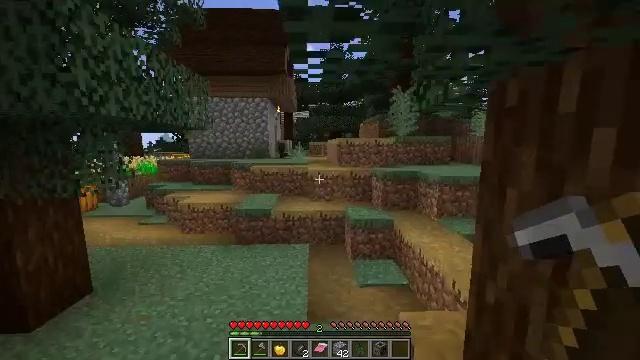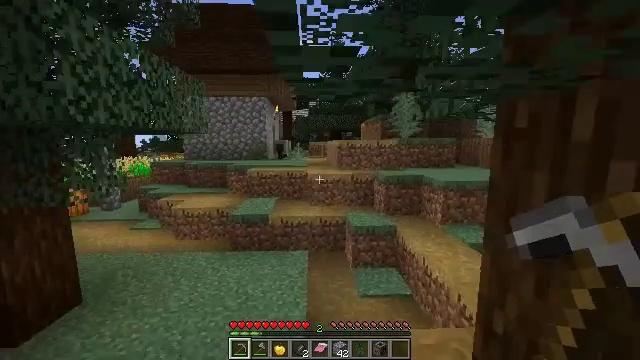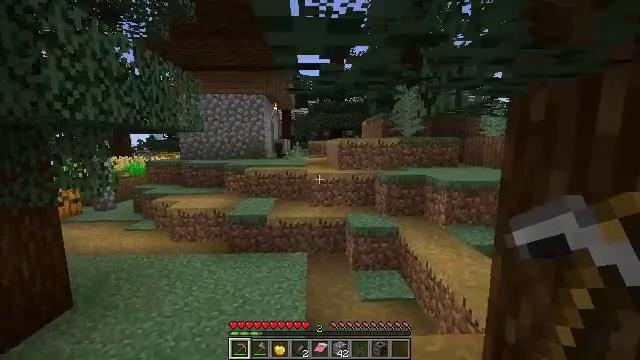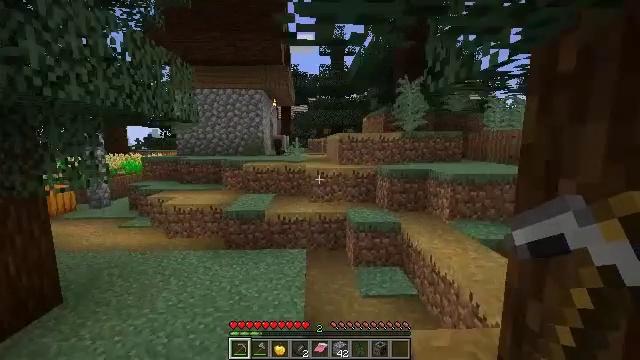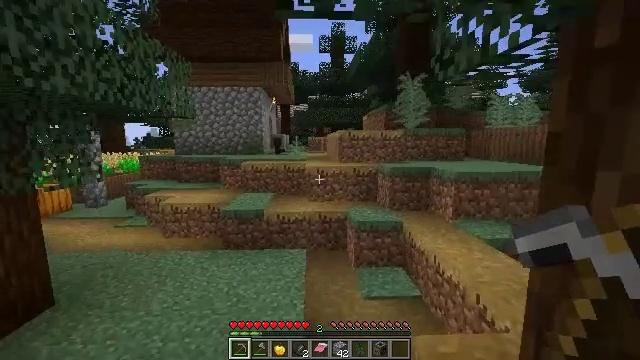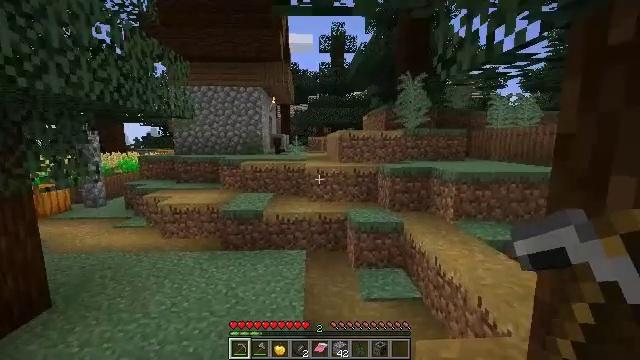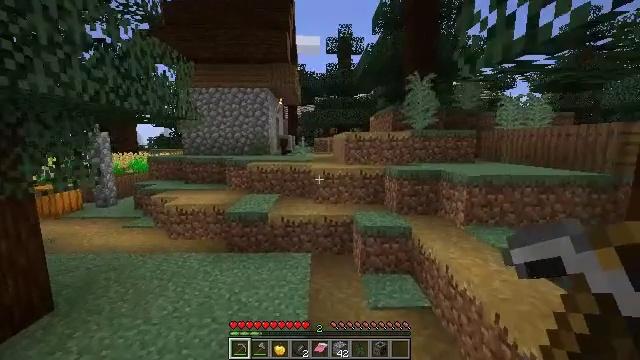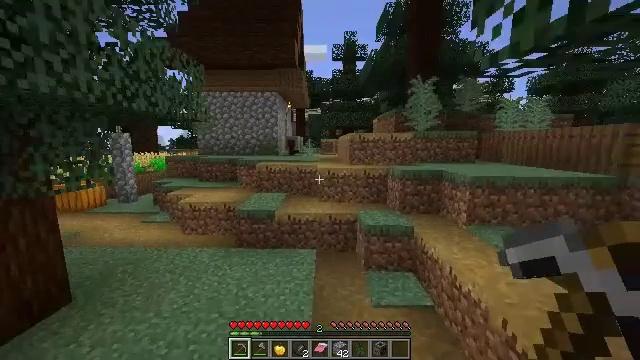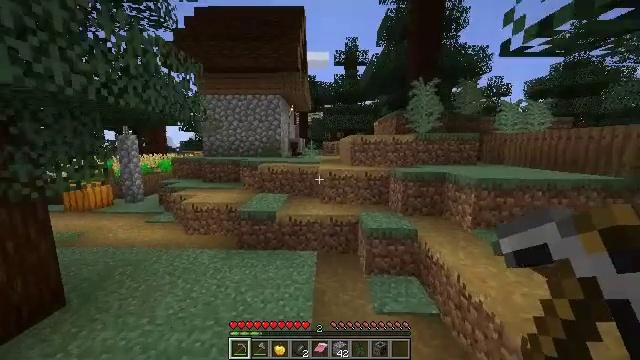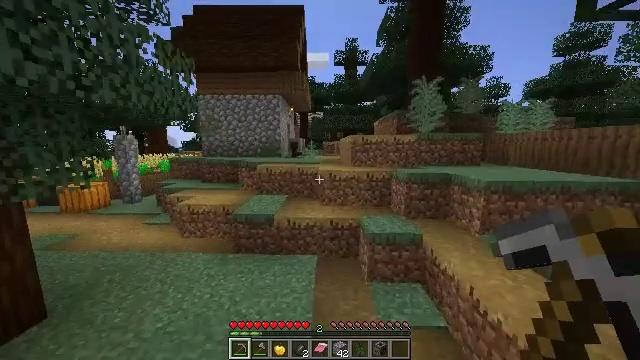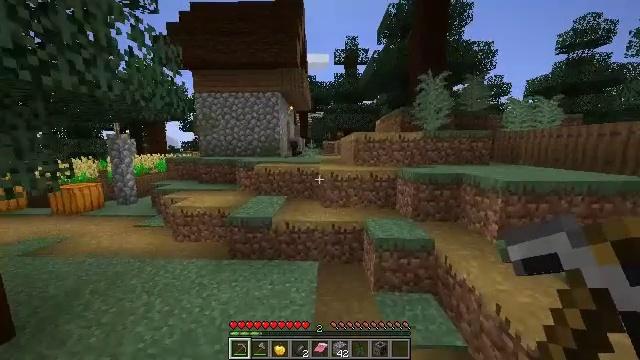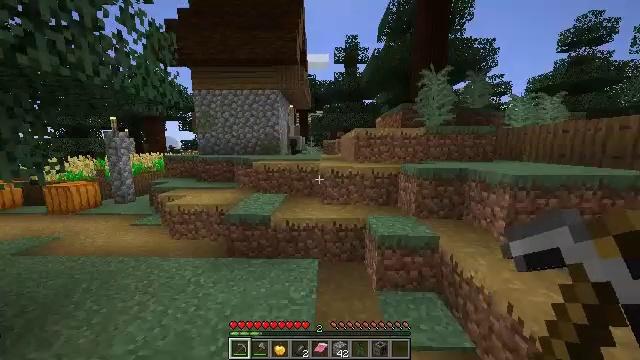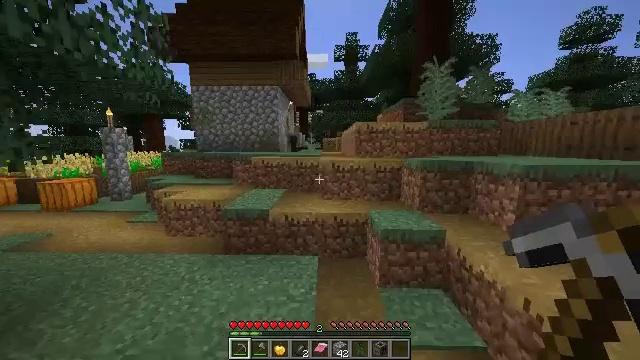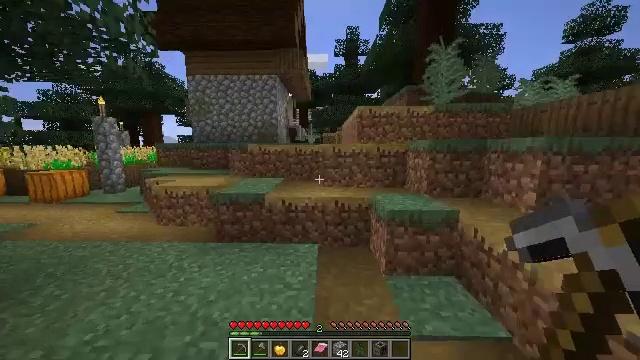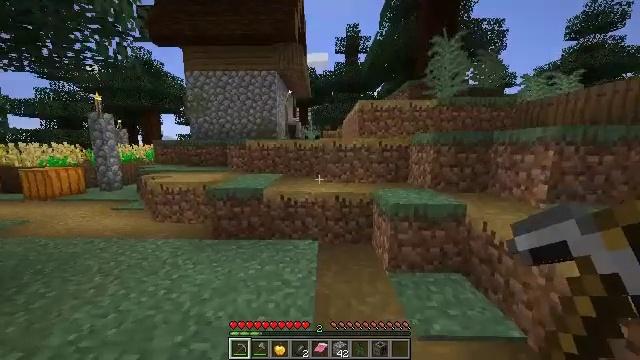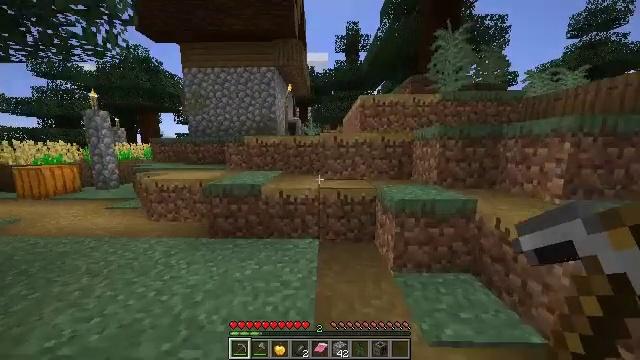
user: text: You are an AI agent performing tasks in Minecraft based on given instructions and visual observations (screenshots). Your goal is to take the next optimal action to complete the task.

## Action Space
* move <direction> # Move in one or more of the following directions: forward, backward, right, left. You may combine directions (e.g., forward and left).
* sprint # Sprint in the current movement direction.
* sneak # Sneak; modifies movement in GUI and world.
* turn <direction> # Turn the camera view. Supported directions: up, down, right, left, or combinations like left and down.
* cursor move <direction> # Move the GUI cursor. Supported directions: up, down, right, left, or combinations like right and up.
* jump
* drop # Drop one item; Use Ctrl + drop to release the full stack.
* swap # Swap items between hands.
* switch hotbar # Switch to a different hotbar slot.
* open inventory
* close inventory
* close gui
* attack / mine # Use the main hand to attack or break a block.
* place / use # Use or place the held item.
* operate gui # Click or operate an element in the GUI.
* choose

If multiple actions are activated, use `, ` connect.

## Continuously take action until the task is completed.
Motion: motion action
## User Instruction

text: Gather the chest from its place.
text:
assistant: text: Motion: move forward, jump
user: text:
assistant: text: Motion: move forward
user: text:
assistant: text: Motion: move forward
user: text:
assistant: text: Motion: move forward
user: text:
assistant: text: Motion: move forward, sprint
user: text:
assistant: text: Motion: move forward, sprint, turn left
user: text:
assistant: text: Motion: move forward, sprint, turn left
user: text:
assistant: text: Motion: move forward, sprint
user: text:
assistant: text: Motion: move forward
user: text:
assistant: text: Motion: move forward
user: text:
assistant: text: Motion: move forward
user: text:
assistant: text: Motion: move forward
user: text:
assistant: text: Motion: move forward
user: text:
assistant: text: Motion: move forward
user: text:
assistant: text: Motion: move forward
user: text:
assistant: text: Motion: move forward
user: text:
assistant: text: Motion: move forward
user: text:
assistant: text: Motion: move forward
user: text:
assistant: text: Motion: move forward
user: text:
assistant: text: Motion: move forward
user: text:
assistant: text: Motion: move forward
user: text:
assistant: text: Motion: move forward
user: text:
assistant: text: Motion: move forward
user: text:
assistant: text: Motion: move forward, jump
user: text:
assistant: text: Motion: move forward, jump
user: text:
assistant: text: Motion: move forward, jump
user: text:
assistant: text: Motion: move forward, jump
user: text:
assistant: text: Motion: move forward, jump
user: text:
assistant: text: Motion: move forward
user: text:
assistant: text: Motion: move forward